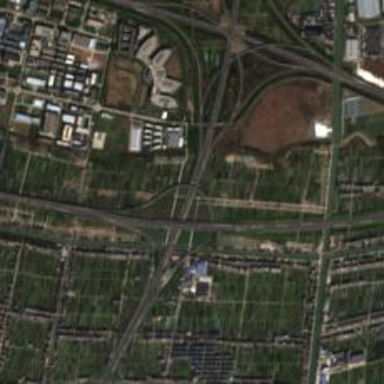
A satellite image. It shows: Motorway junction.